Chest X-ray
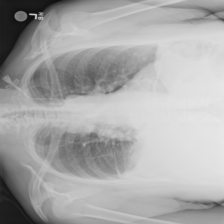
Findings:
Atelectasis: positive
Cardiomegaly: negative
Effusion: positive
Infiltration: positive
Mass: negative
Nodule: negative
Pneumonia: negative
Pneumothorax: negative
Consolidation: negative
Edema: negative
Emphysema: negative
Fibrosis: negative
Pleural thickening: negative
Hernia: negative